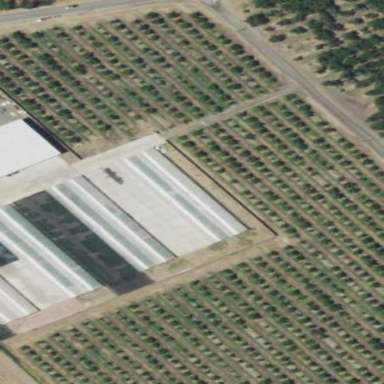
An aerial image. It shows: Greenhouse.